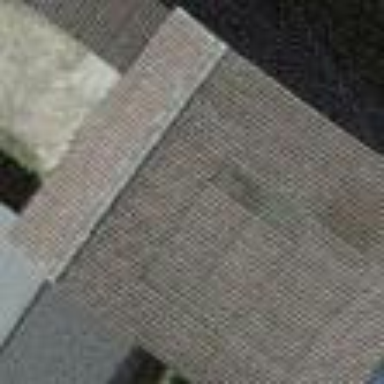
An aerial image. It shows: View of roof of building.